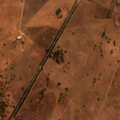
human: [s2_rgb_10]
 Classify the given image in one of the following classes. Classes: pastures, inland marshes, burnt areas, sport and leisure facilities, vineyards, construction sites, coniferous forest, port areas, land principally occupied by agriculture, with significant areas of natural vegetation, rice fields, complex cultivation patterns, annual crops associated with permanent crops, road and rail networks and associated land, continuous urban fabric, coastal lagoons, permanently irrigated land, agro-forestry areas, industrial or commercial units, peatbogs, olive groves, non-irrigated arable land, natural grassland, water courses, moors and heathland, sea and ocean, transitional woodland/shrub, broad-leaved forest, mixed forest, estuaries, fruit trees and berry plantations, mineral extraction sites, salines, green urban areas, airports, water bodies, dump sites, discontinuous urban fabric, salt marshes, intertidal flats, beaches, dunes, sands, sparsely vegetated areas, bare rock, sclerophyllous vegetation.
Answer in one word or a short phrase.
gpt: non-irrigated arable land, agro-forestry areas